Question:
I am looking to achieve the above inside a DIV with something similar coding:
'''
<div id="container3" style="position: relative;">
<div id="left" style="position: absolute; padding-left: 10px;">
About Company<br>Our Team<br>Careers
</div>
</div>
'''
CSS of the parent DIV which will hold all of the text inside:
'''
#container3 {
vertical align: top;
width: 80%;
height: 150px;
background-color: #ffffff;
}
'''
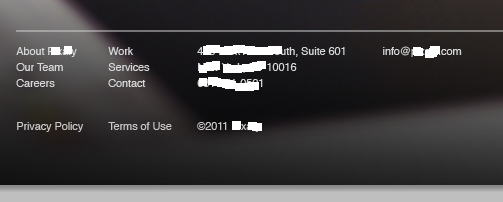
Answer: Maybe something similar to this:

HTML:
'''
<ul class="footer">
<li class="link">
Link
</li>
<li class="link">
Link
</li>
<li class="link">
Link
</li>
<li class="link">
Link
</li>
<li class="link">
Link
</li>
<li class="link">
Link
</li>
<li class="link">
Link
</li>
<li class="link">
Link
</li>
<li class="link">
Link
</li>
<li class="link">
Link
</li>
<li class="link">
Link
</li>
<li class="link">
Link
</li>
</ul>
'''
CSS:
'''
.footer{
background-color:#000000;
padding-left:5px;
}
.link{
color:#ffffff;
list-style:none;
display:inline-block;
width:200px;
text-align:left;
}
'''
<URL>
'Alternate Solution': <URL>
HTML:
'''
<div class="footer">
<ul class="footer-links">
<li class="link">
Link
</li>
<li class="link">
Link
</li>
<li class="link">
Link
</li>
<li class="link">
Link
</li>
</ul>
<ul class="footer-links">
<li class="link">
Link
</li>
<li class="link">
Link
</li>
<li class="link">
Link
</li>
<li class="link">
Link
</li>
</ul>
<ul class="footer-links">
<li class="link">
Link
</li>
<li class="link">
Link
</li>
</ul>
</div>
'''
CSS:
'''
.footer{
background-color:#000000;
overflow:auto;
}
.footer-links{
padding-left:5px;
float:left;
padding:0px 20px;
list-style:none;
}
.link{
color:#ffffff;
}
'''